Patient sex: M
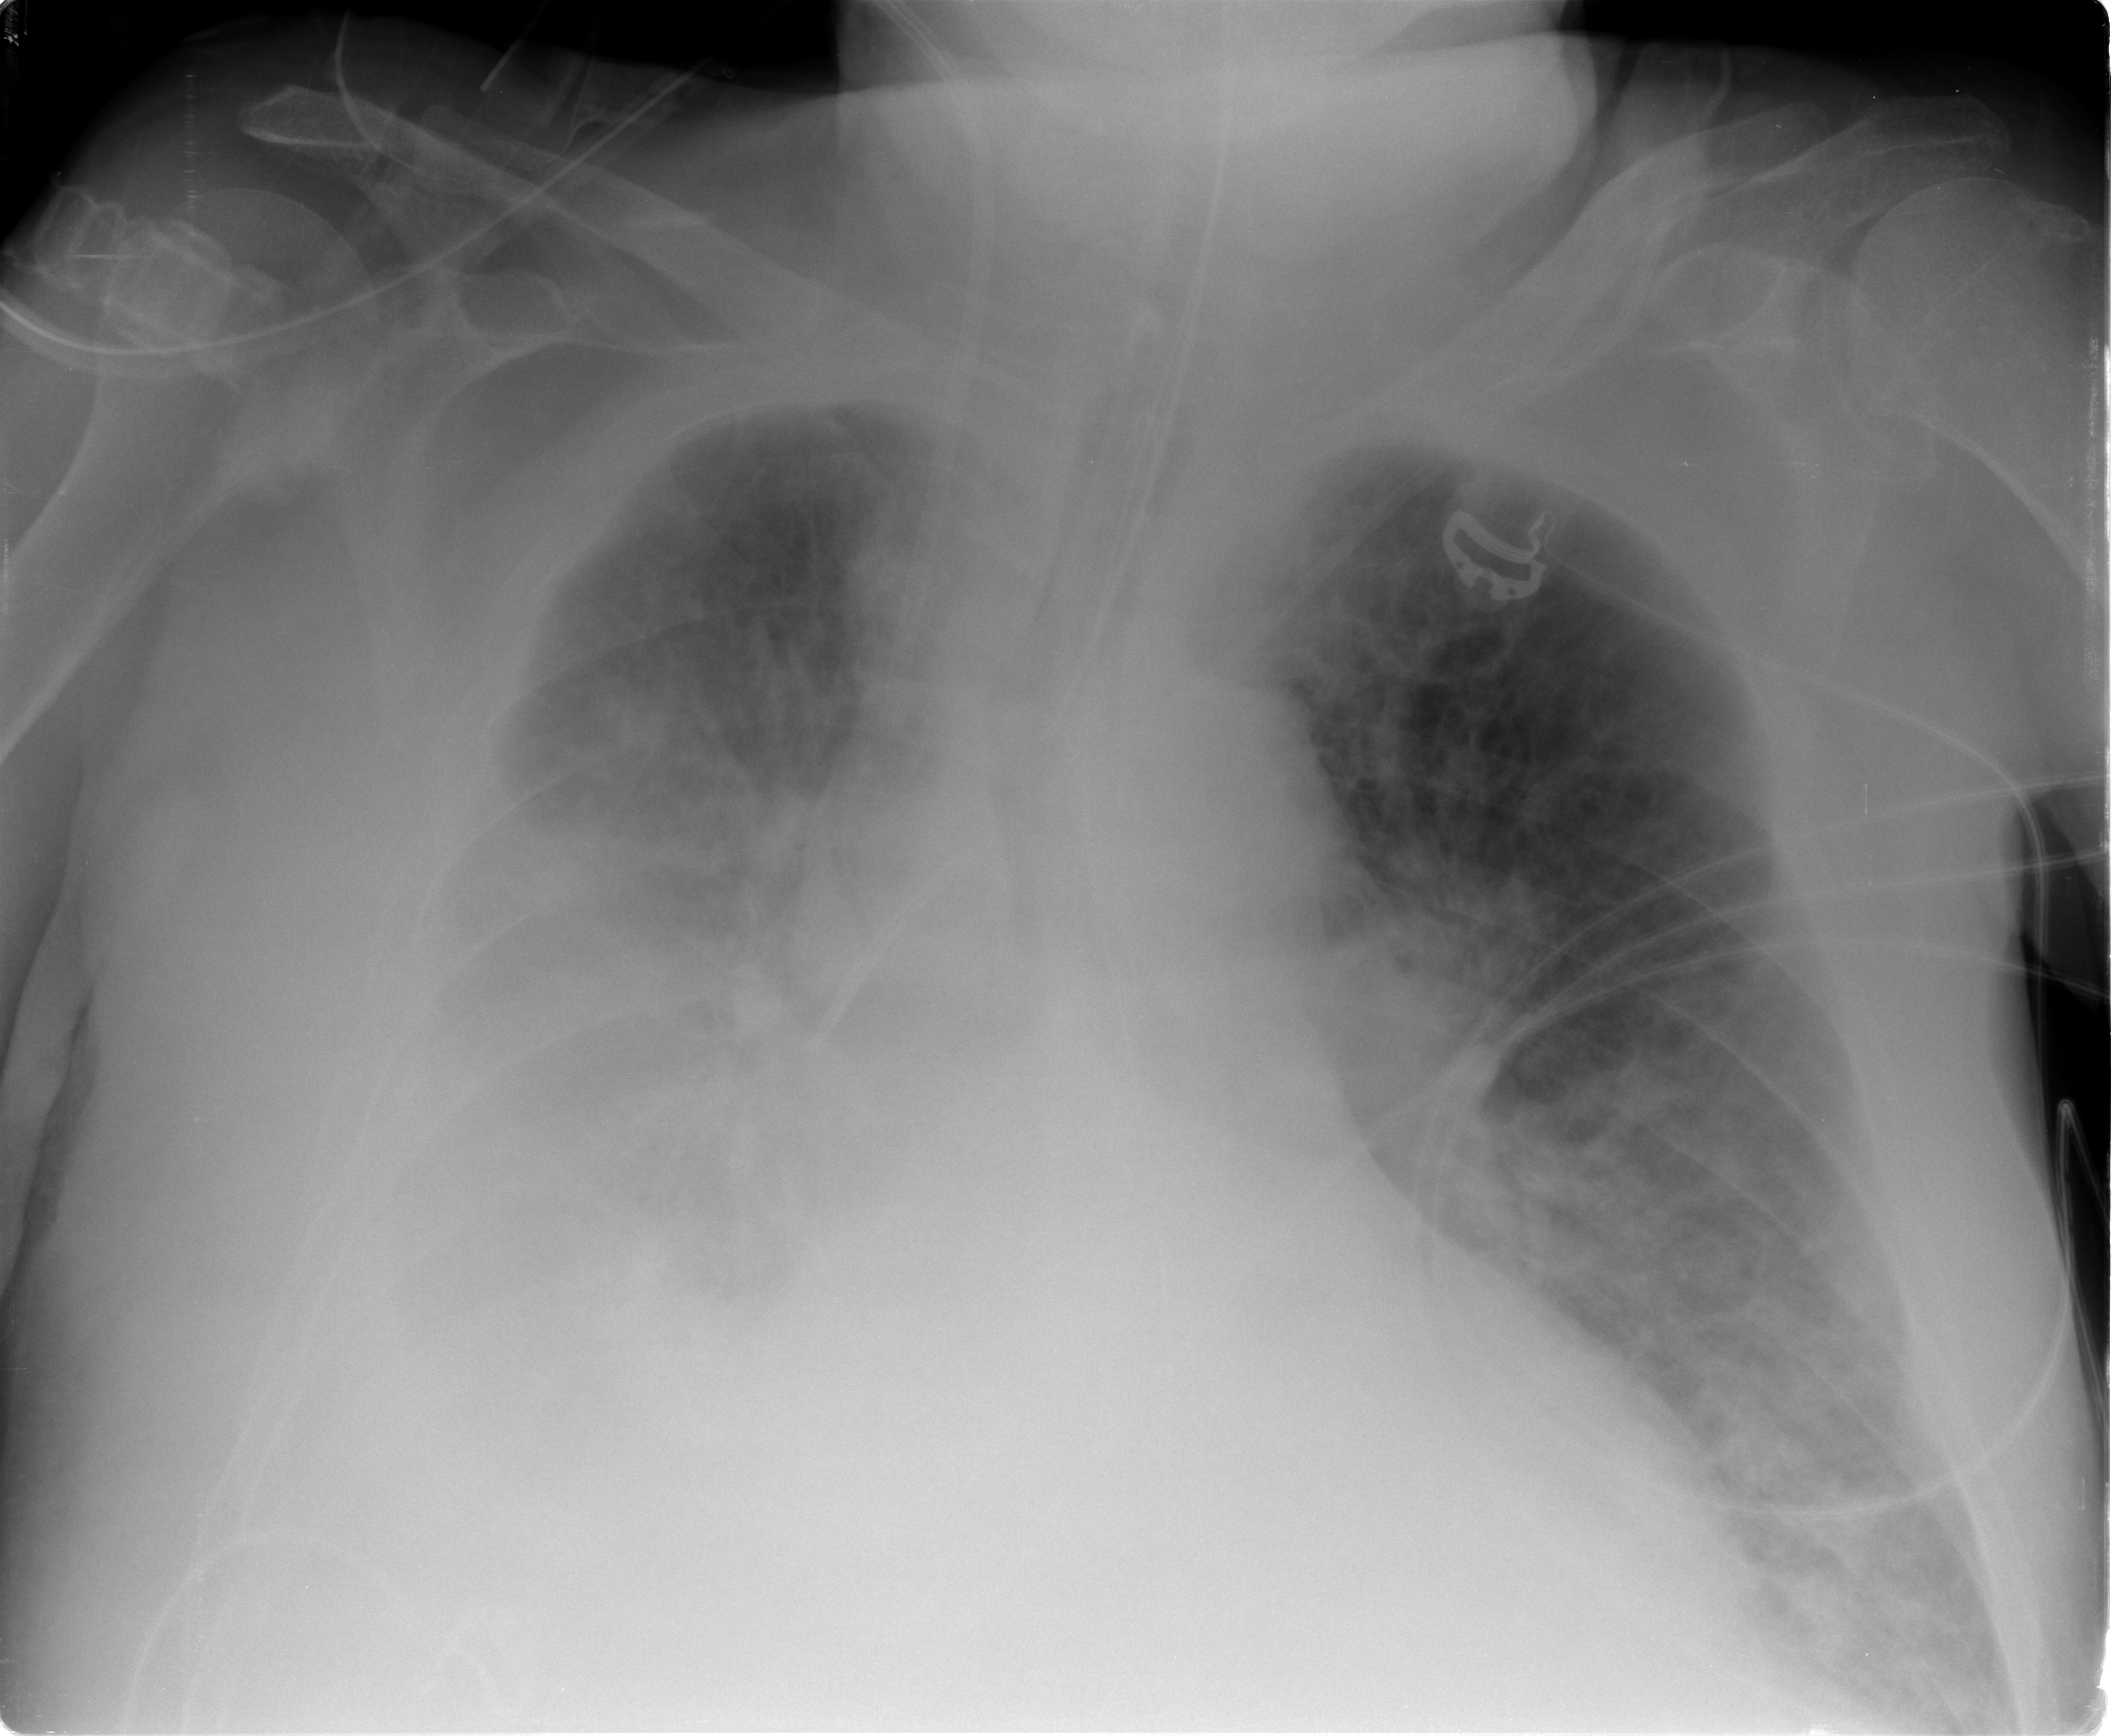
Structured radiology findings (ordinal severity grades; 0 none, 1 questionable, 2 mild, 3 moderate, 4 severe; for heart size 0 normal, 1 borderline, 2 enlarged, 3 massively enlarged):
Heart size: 2
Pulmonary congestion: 3
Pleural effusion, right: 3
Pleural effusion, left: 2
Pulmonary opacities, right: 2
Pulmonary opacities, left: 2
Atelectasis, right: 2
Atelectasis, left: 2